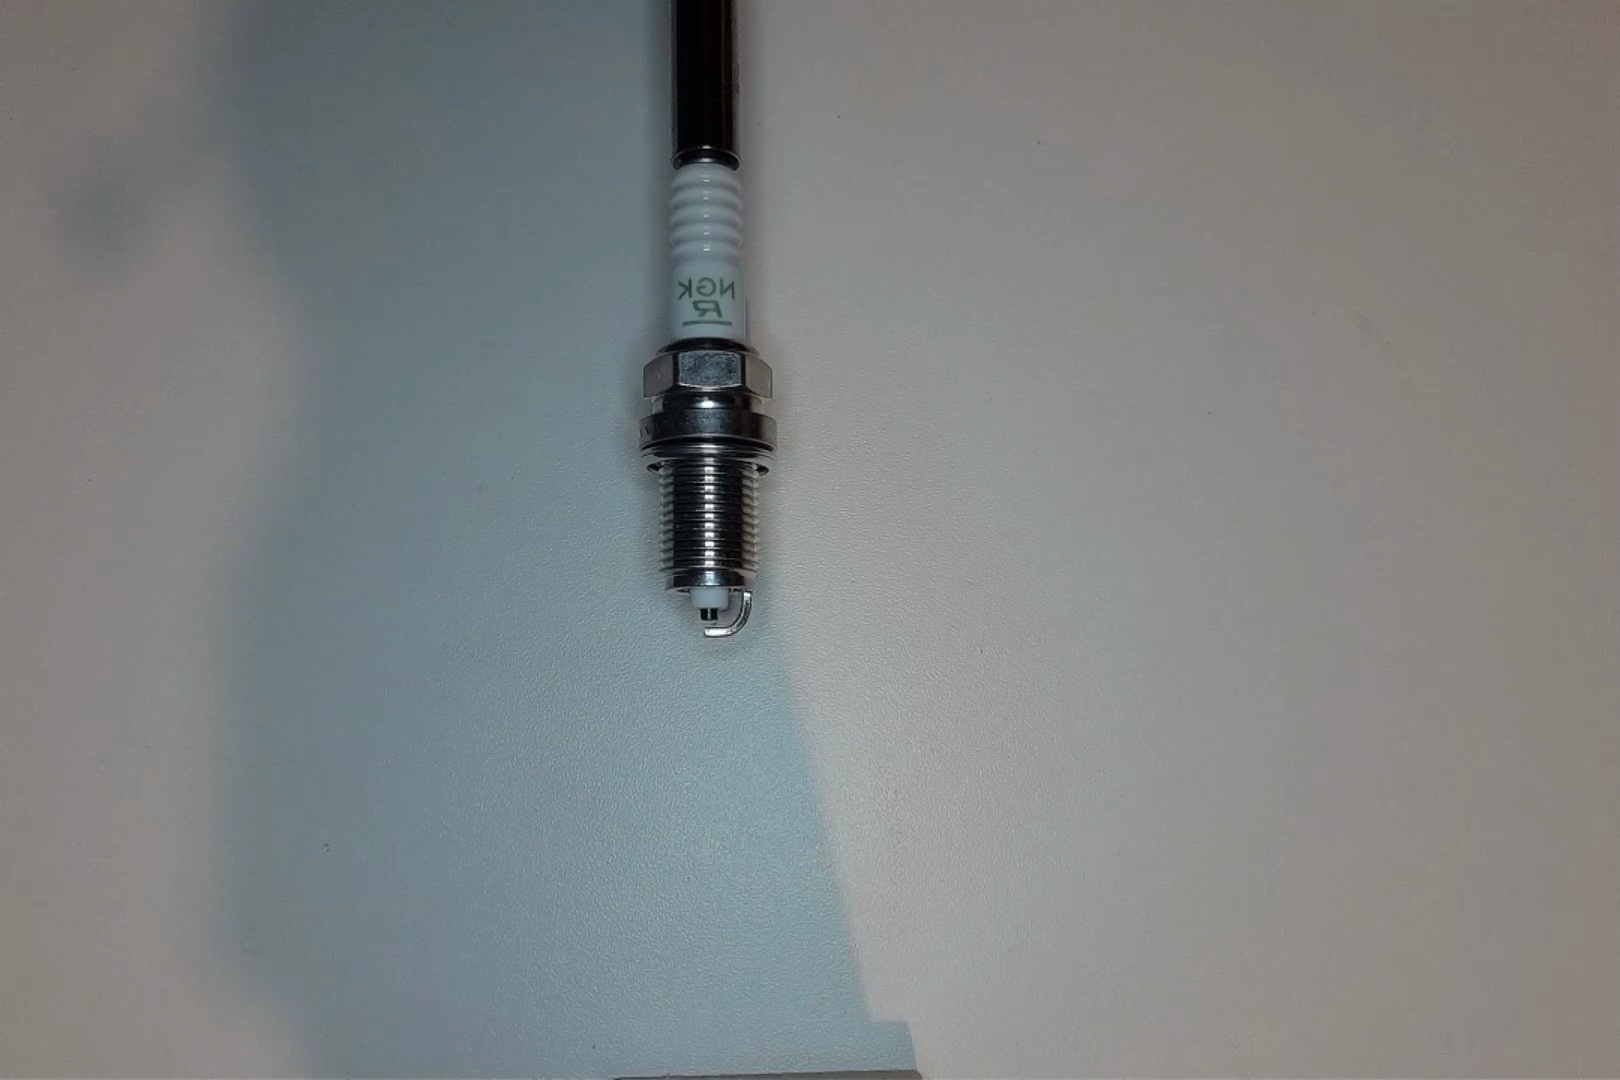
Label: normal